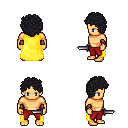
a pixel art fantasy rpg character, male body template, human, tanned skin, yellow cape, red pants, raven curly afro hairstyle, leather bracers, dagger, four views (front, back, left, right), 2x2 character sprite sheet, small pixel art, hard edges, no anti-aliasing